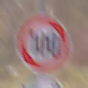
Verkehrszeichen: Geschwindigkeit100
Zusatzzeichen unten: EndeUeberholverbot
Umgebung: Outdoor, Nature
Tageszeit: Midday
Wetter: Overcast
Licht: Natural
Jahreszeit: Autumn
Kontrast: LowContrast